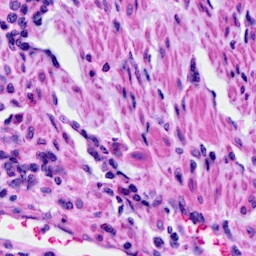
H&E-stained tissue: Cervix